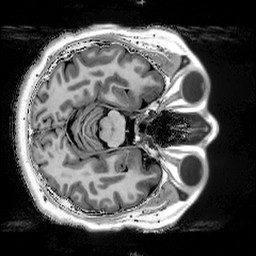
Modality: T1w
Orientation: axial
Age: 56
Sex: male
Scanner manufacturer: siemens
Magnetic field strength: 3 T
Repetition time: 5 s
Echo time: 0.00298 s